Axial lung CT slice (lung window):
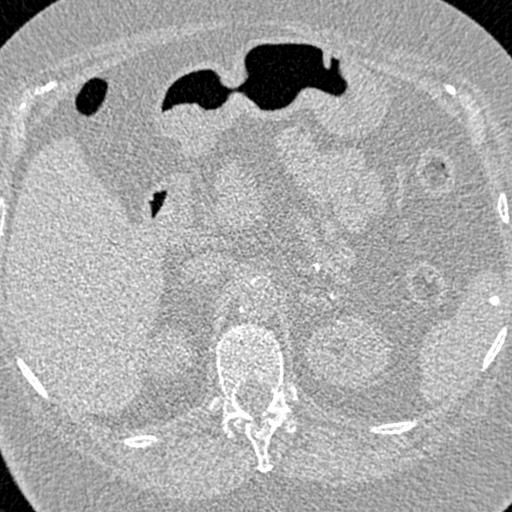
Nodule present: no